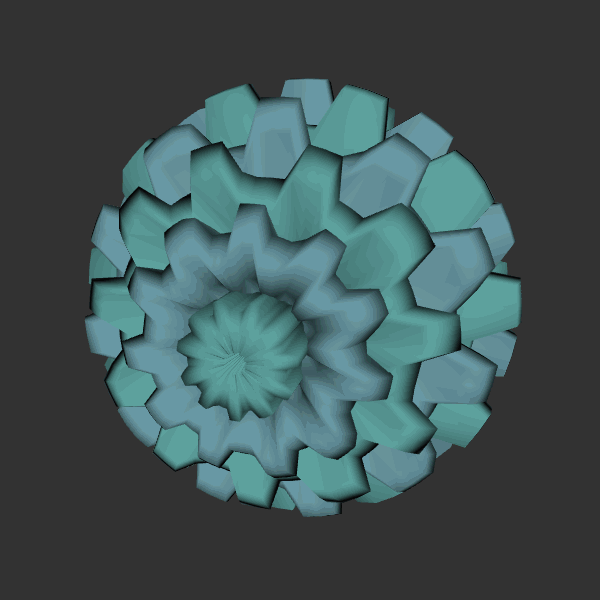
Background: dark